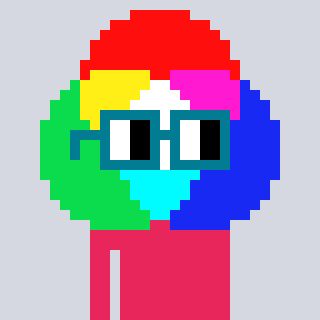
a pixel art character with square dark green glasses, a color circle-shaped head and a redpinkish-colored body on a cool background